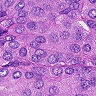
Metastatic tissue present: yes